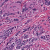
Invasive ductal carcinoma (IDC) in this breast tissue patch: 1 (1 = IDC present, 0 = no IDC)